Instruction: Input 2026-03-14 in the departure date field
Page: home
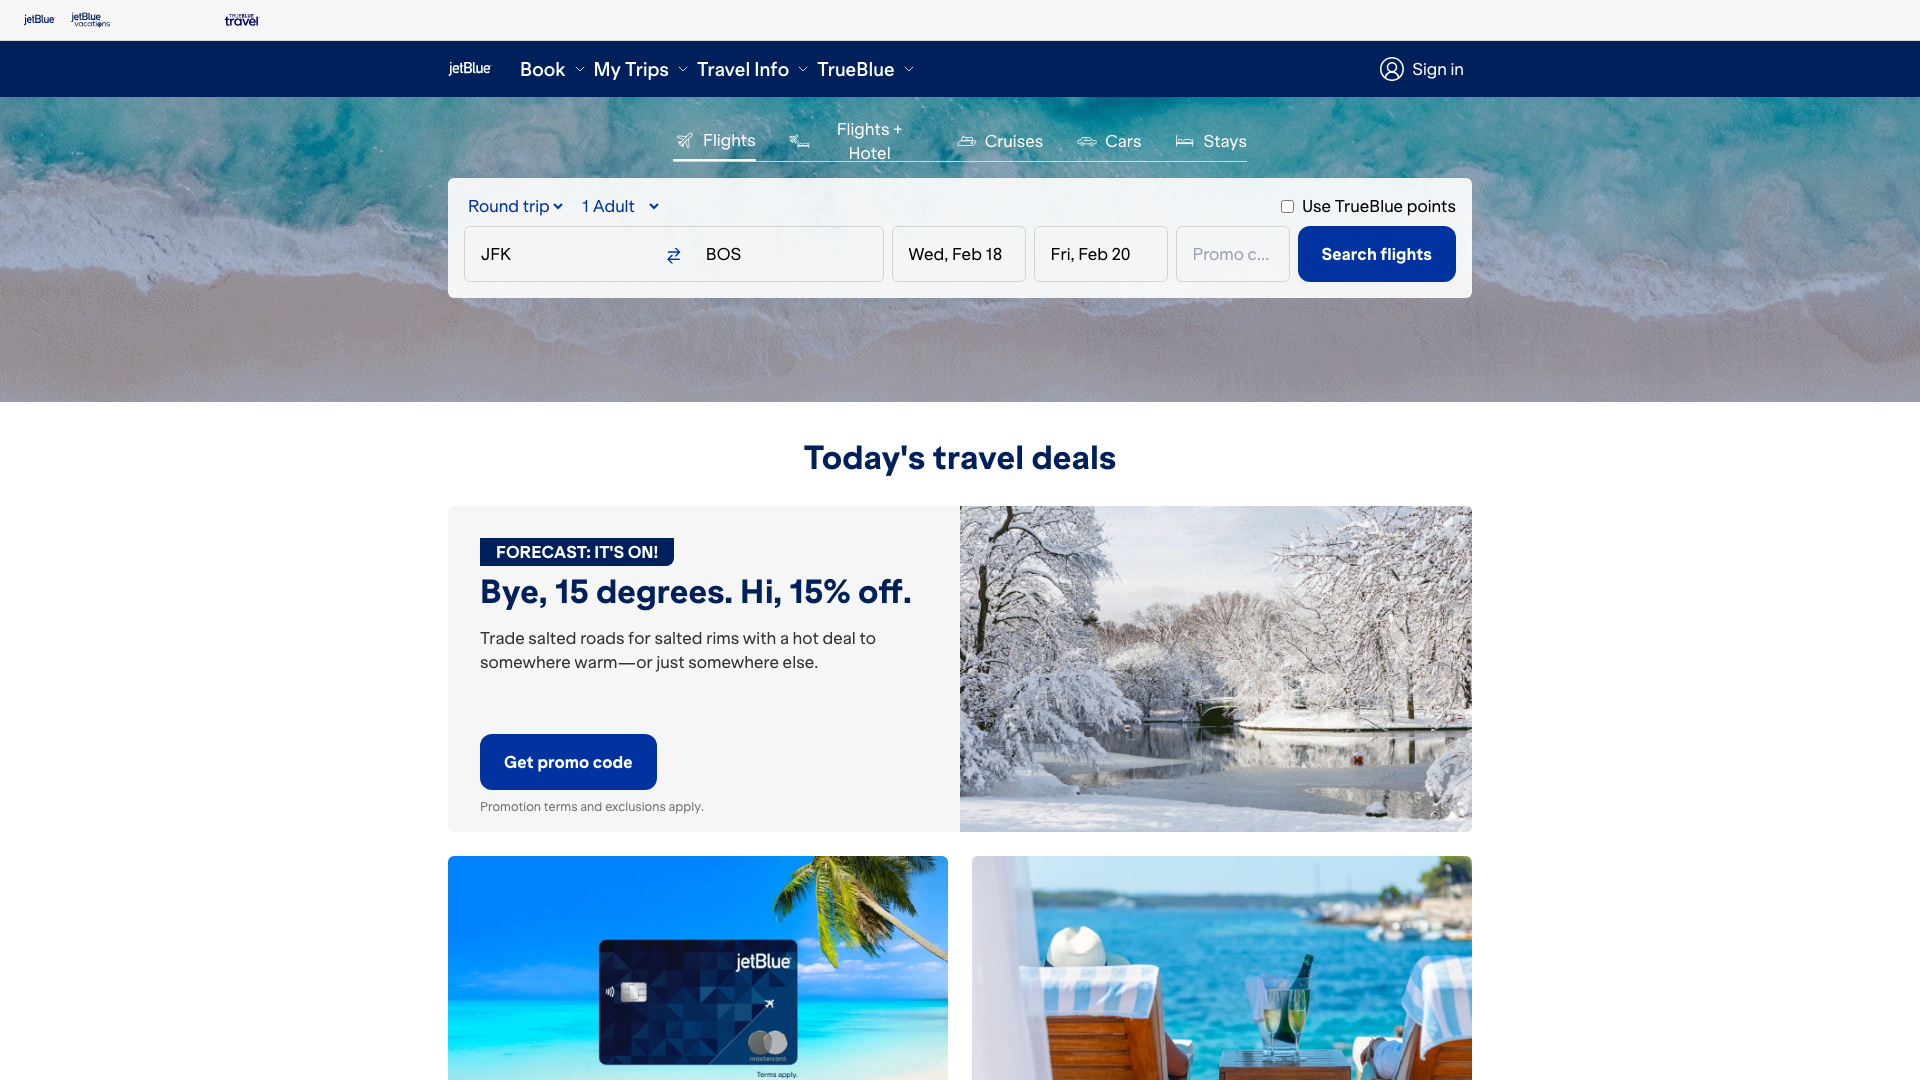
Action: type